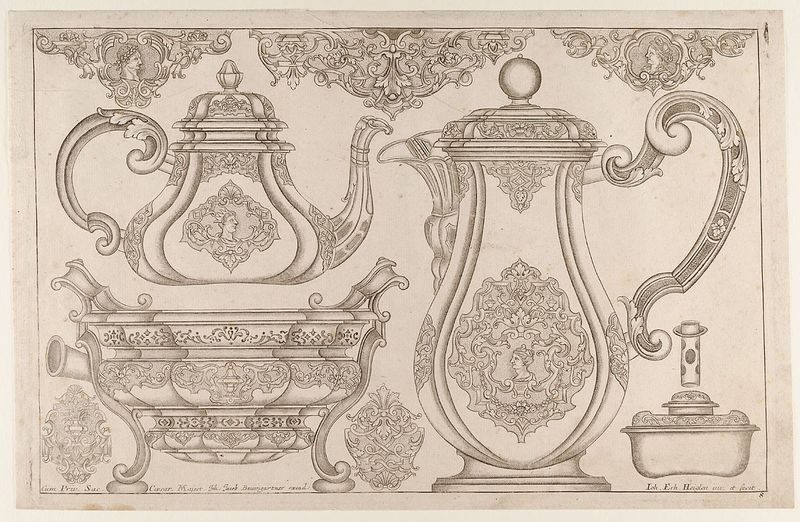
Titel: Serviceteile, Blatt 8 aus der Folge 'Gantz neüe Erfindungen unterschiedlicher Arten von Servicen denen der Goldschmieds-Kunst Zugethanen zu besonderem nutzen'
Künstler: Johann Erhard Heiglen
Standort: Hamburg
Institution: Museum für Kunst und Gewerbe Hamburg
Schlagwörter: kopf, köpfe, profil, zeichnung, ornament, barock, schale, schüssel, kanne, papier, schnabel, grafik, graphik, ornamente, fotografie, photographie, deckel, medaillon, geschirr, druck, druckgraphik, druckgrafik, stich, entwurf, kunstgewerbe, knauf, laubwerk, blattwerk, kupferstich, kunsthandwerk, kannen, groteske, stövchen, sieb, punzierung, essgeschirr, bandelwerk, reproduktionen, berain, industriedesign, druckerzeugnisse, behälter, essservice, ornamentstich, vorlageblätter, punzenstich